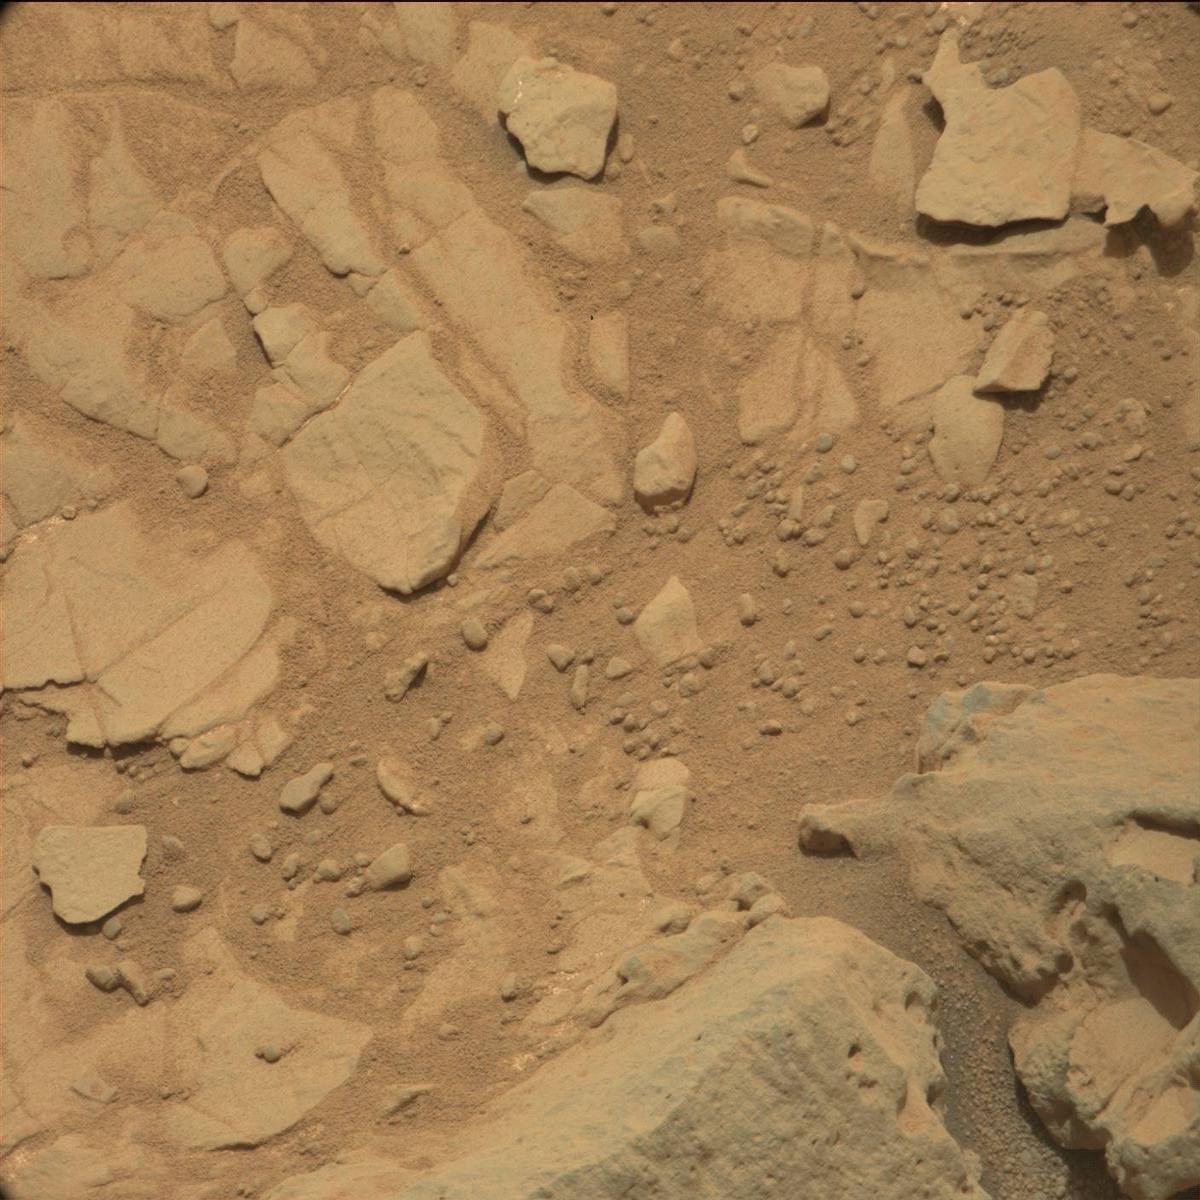
Terrain classes present: Bedrock, Rock, Sand / Soil